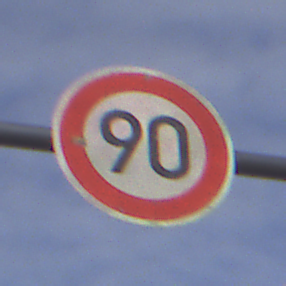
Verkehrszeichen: Geschwindigkeit90
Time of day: MorningAfternoon
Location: Outdoor (Urban)
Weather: PartlyCloudy
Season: NotSpecified
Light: Natural